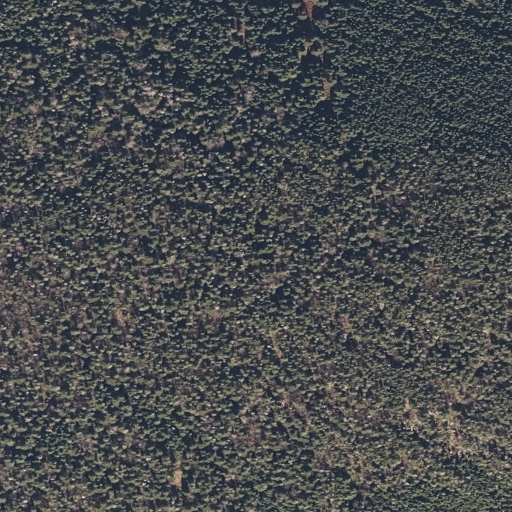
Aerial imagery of mountain in New Hampshire named Mount Kent containing evergreen forest and mixed forest